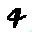
Label: 4